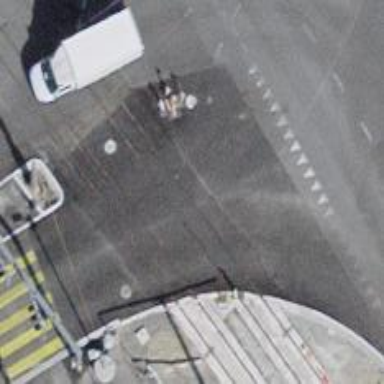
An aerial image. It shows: Tram level crossing with barriers.